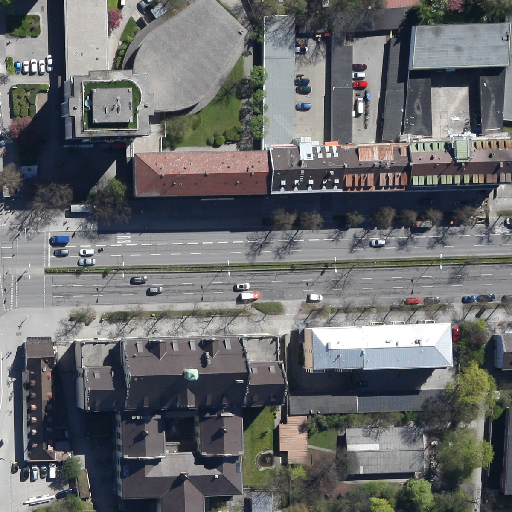
Referring expression: vehicle in the parking area